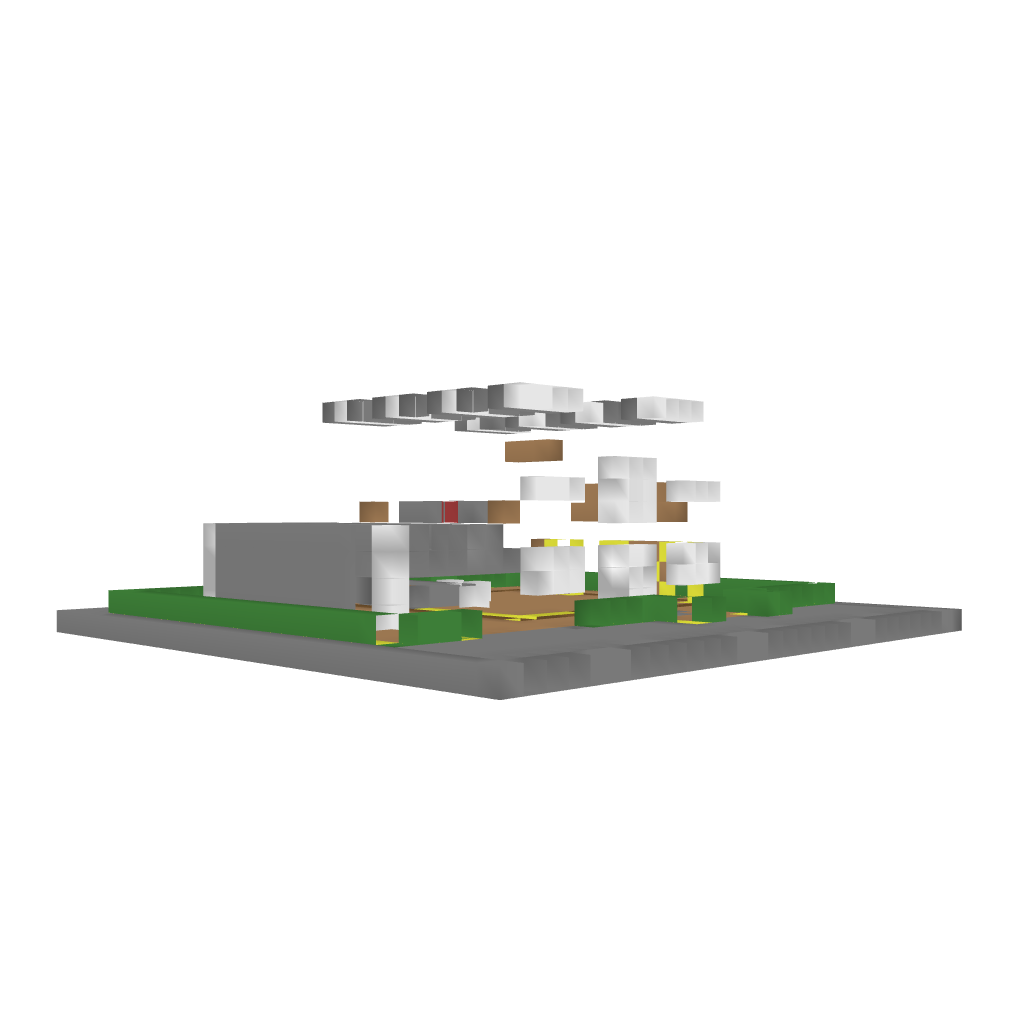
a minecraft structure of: Modern House 005 bad low quality